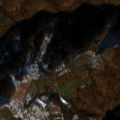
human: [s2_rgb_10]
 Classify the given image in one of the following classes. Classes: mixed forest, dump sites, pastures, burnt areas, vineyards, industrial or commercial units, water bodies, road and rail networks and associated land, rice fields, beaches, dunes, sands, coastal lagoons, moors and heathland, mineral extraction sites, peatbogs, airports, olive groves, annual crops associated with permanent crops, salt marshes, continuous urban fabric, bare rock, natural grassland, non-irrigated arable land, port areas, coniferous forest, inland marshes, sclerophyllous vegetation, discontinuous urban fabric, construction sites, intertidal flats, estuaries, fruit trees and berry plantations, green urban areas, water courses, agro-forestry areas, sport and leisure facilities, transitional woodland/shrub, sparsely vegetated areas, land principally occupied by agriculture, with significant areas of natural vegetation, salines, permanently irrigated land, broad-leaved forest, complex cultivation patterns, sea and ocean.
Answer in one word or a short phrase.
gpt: pastures, land principally occupied by agriculture, with significant areas of natural vegetation, broad-leaved forest, transitional woodland/shrub